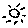
Label: sun